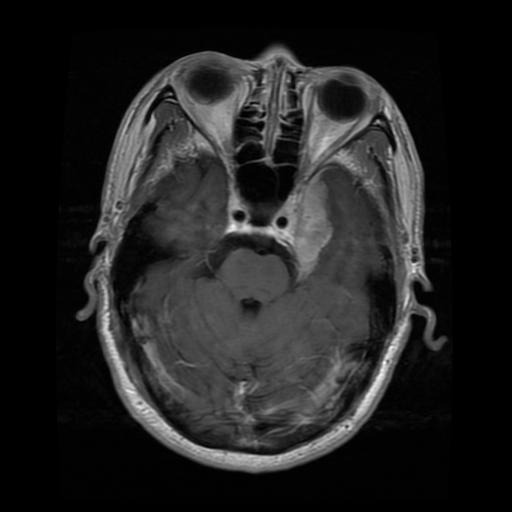
Label: meningioma